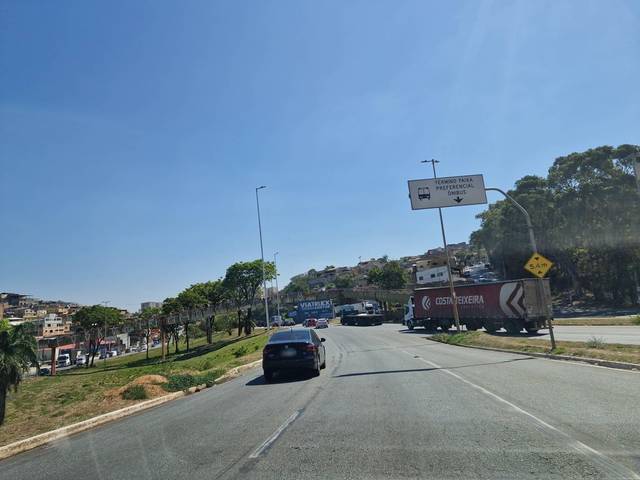
Region: Brazil
Coordinates: -19.917, -44.055